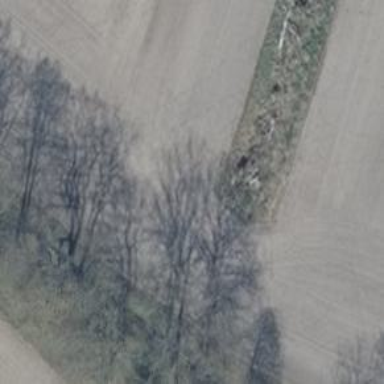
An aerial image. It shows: Row of deciduous broadleaved trees.